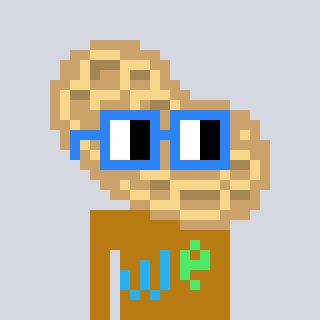
a pixel art character with square blue glasses, a peanut-shaped head and a gold-colored body on a cool background